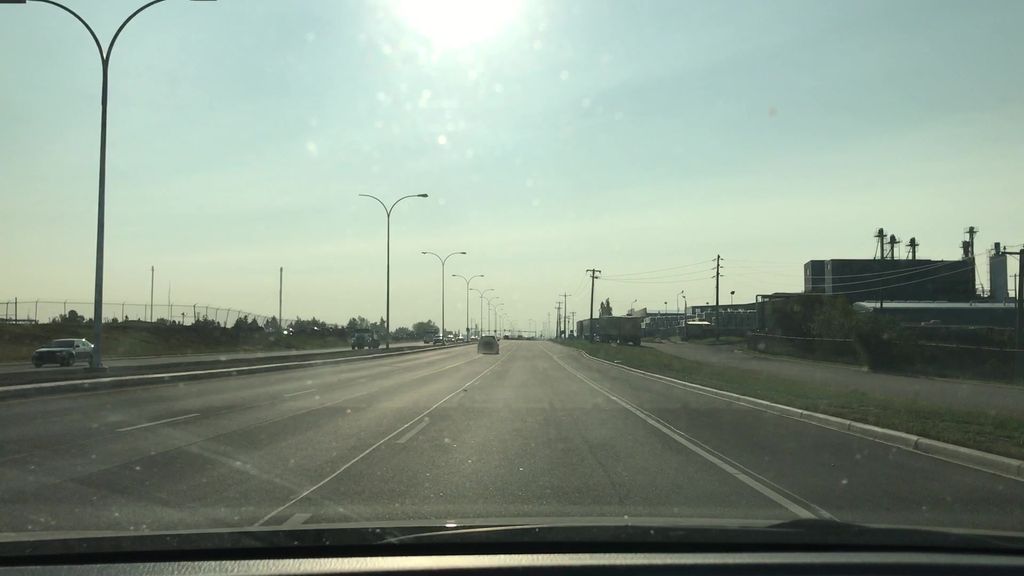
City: edmonton